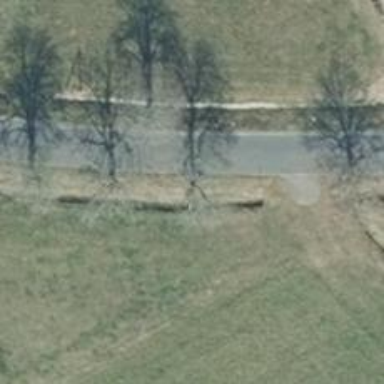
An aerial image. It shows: Avenue of deciduous broadleaved trees.